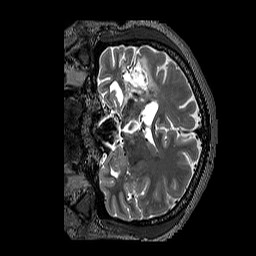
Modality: T2w
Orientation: coronal
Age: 42
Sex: male
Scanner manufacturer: siemens
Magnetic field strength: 3 T
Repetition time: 3.2 s
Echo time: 0.567 s